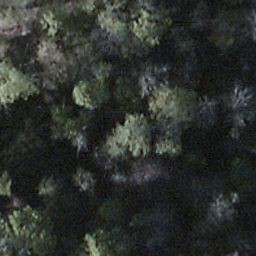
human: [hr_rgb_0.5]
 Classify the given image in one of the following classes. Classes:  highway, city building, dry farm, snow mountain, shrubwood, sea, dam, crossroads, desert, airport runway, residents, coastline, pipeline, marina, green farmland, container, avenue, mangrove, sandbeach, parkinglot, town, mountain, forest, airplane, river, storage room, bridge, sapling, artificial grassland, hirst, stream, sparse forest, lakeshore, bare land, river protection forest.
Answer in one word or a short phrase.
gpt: shrubwood